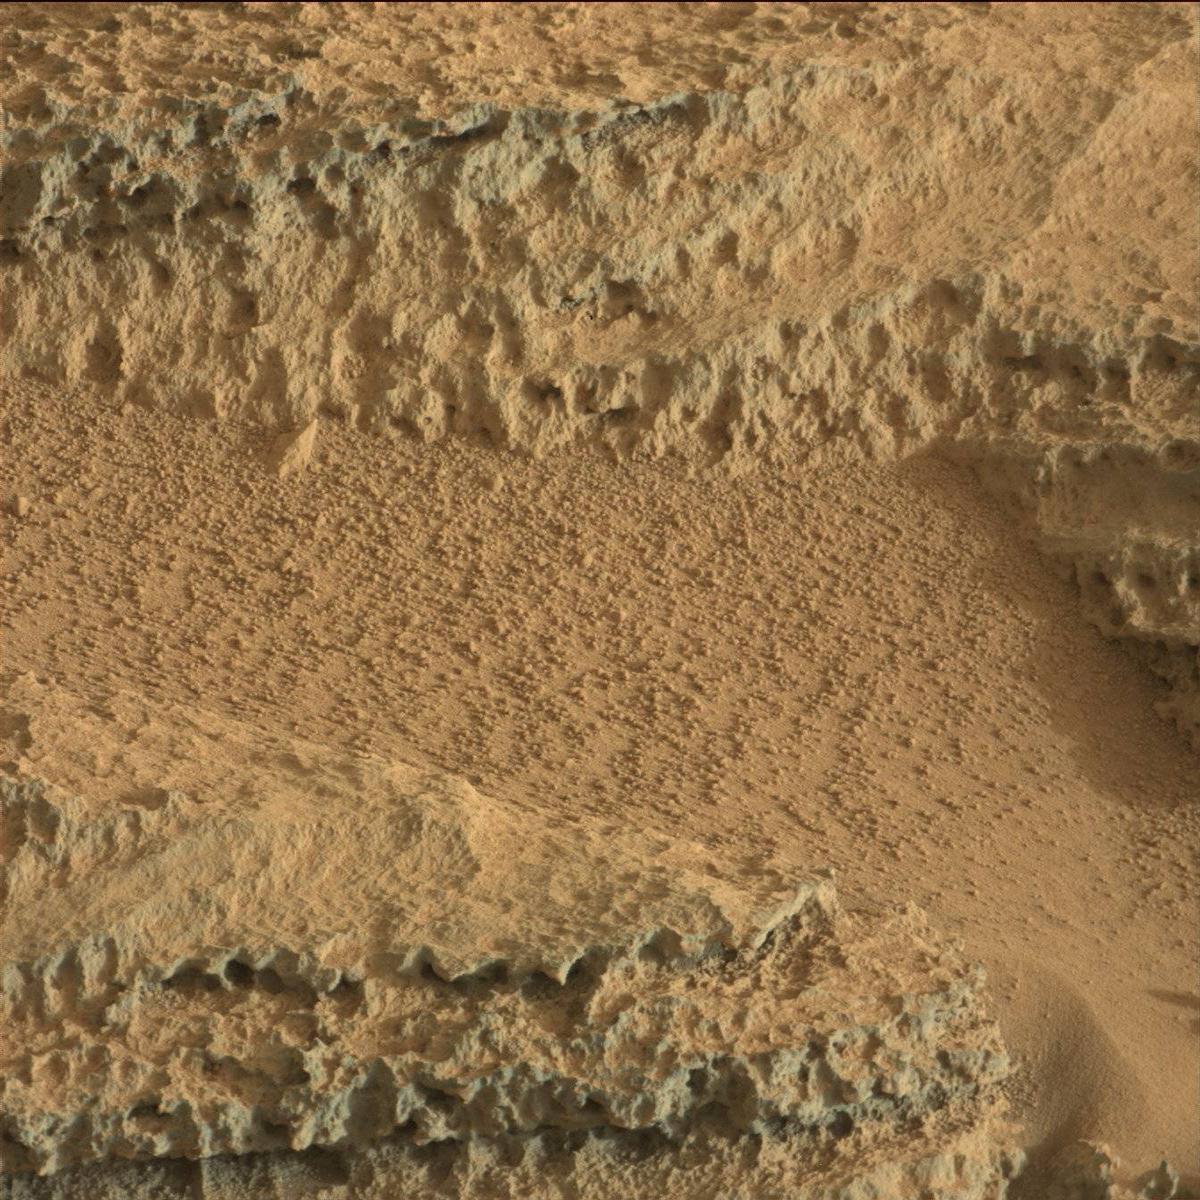
Terrain classes present: Bedrock, Sand / Soil